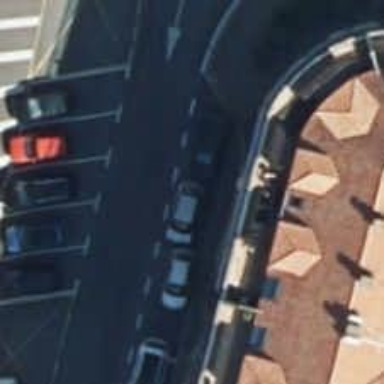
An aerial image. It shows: Motorcycle parking facility.